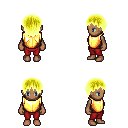
a pixel art fantasy rpg character, female body template, human, dark skin, gold chest armor, red pants, gold plain hairstyle, four views (front, back, left, right), 2x2 character sprite sheet, small pixel art, hard edges, no anti-aliasing